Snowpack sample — Buffalo Mountain, Silverthorne, Colorado, USA (1/25/25, 10:11 AM MST)
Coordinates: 39.6222, -106.1139
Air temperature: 22 °F
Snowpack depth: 110 cm
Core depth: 30 cm
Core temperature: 42.8 °F
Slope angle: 12°, slope face: 102°
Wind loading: high
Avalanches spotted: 0
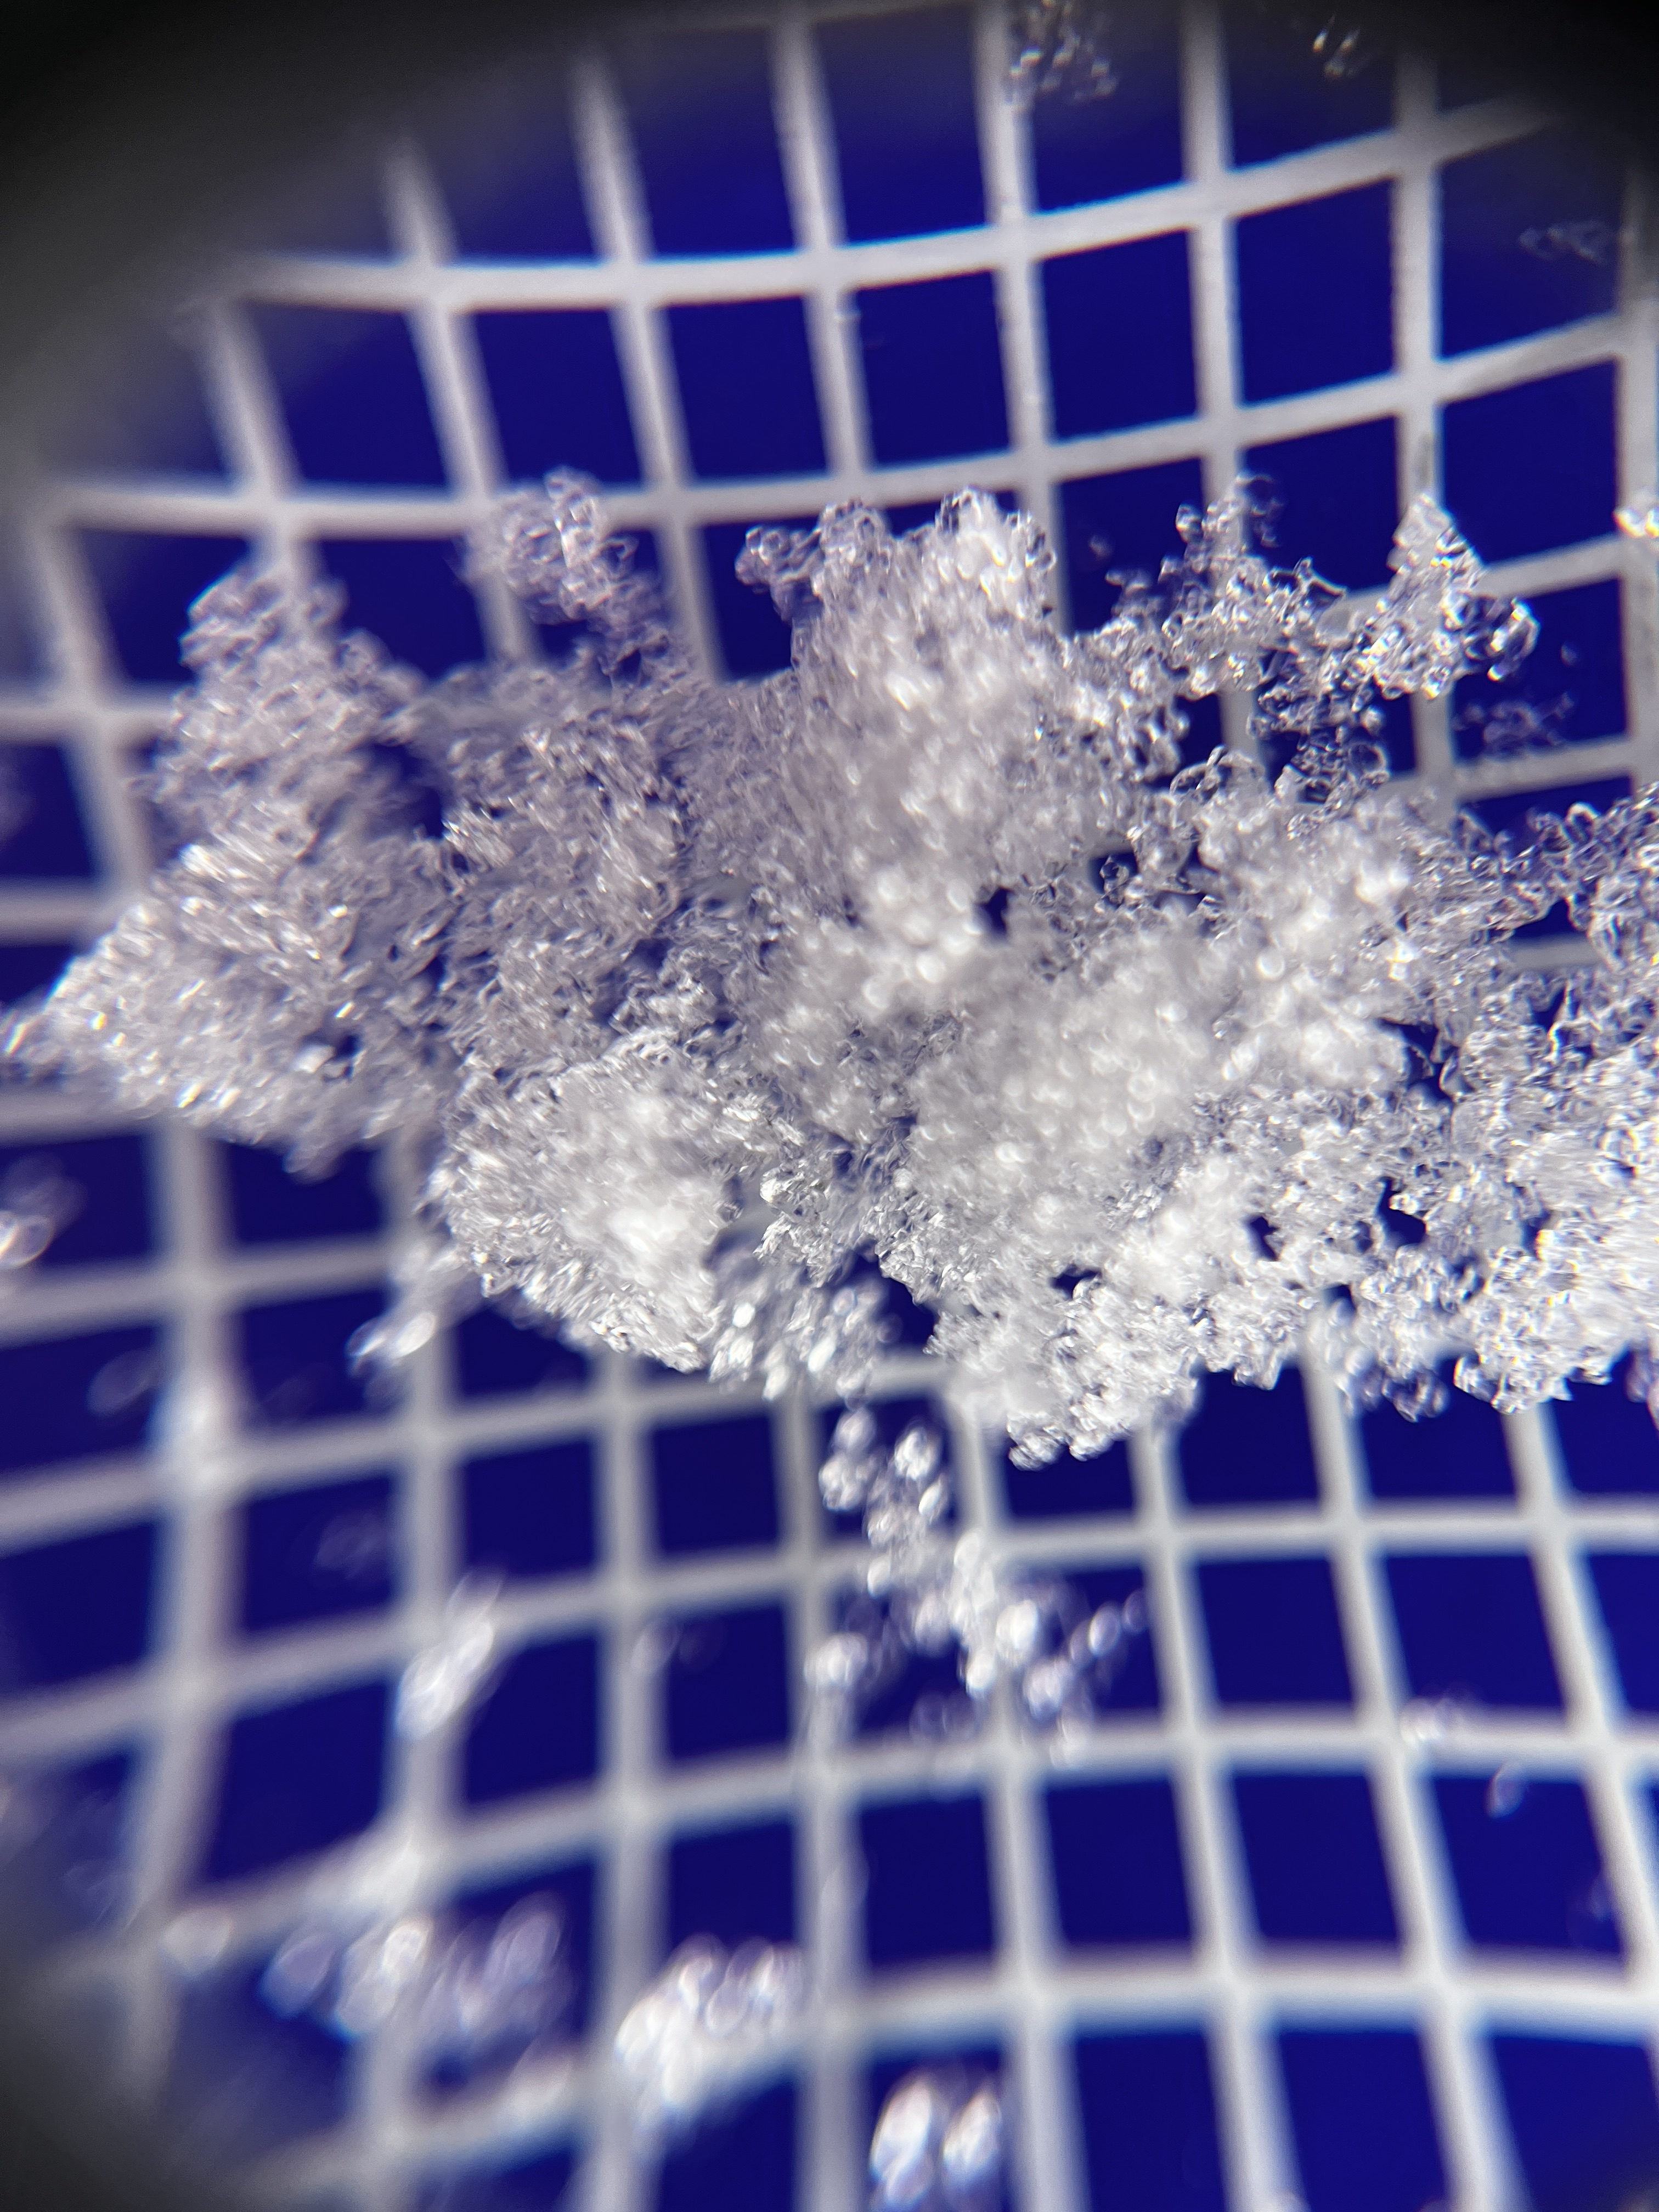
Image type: magnified_profile
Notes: No avalanches nearby, collected on the outskirts of a fire break 15 meters from the treeline, on way to Buffalo and Red Mountain